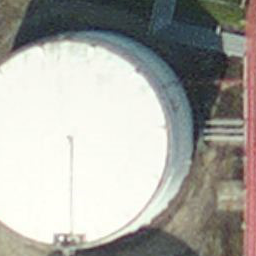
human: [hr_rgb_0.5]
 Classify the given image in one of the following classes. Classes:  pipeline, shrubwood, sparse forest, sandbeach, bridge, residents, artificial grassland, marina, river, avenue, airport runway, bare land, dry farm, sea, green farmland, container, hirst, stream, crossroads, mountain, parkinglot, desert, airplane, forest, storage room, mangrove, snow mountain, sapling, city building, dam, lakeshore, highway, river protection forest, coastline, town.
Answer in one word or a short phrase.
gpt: storage room